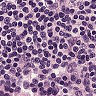
Metastatic tissue present: no